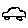
Label: car